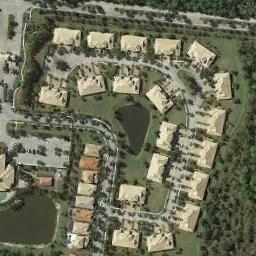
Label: dense_residential